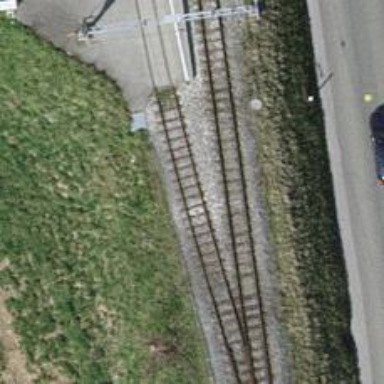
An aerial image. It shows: Narrow-gauge railway siding with one track.